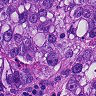
Metastatic tissue present: yes